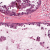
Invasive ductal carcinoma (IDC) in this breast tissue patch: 0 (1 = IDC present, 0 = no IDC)